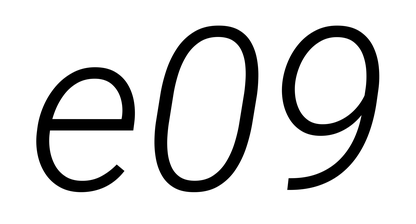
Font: Roboto-Italic_Light_Italic